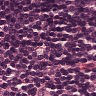
Metastatic tissue present: no